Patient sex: M
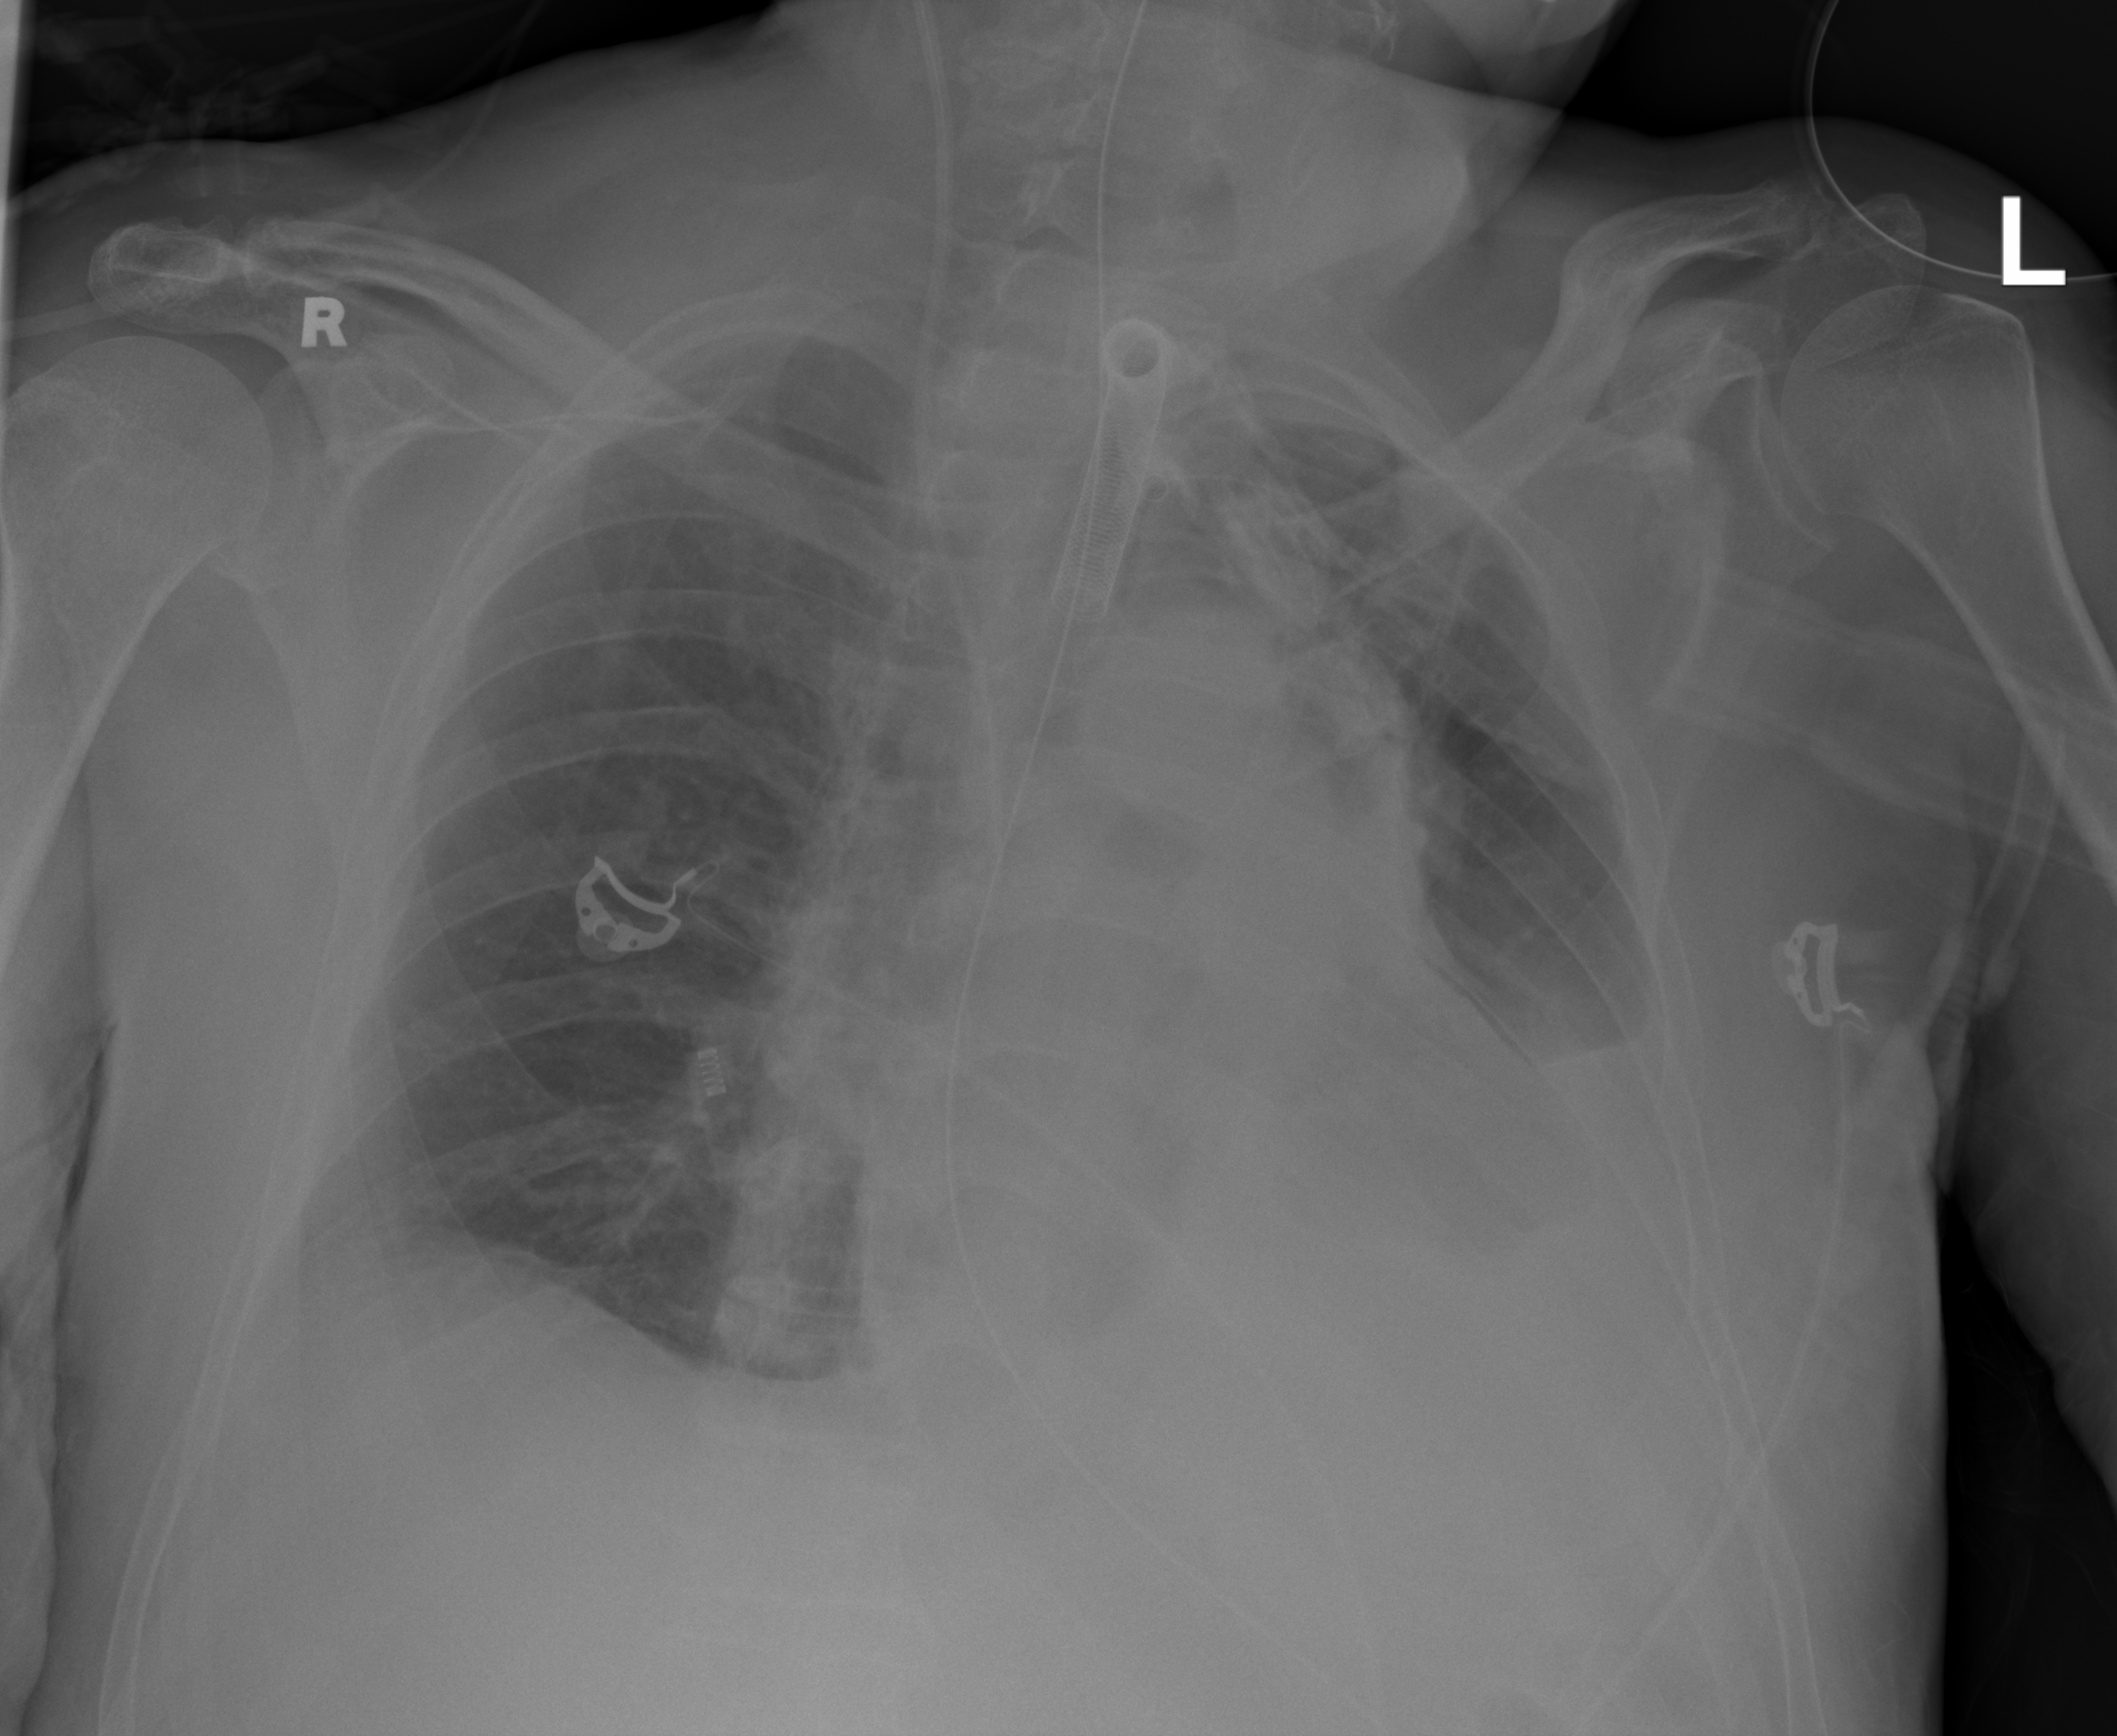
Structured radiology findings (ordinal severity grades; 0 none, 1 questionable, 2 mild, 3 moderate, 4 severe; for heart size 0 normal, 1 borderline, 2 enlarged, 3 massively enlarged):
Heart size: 2
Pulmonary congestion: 0
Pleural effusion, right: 0
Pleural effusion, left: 3
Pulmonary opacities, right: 0
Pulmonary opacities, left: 0
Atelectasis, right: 0
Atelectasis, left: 2